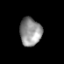
Tissue: prostate
Cell type: T cells
Senescence score: 0.2647
Nuclear area (px): 597
Mean DAPI intensity: 144.7